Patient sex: M
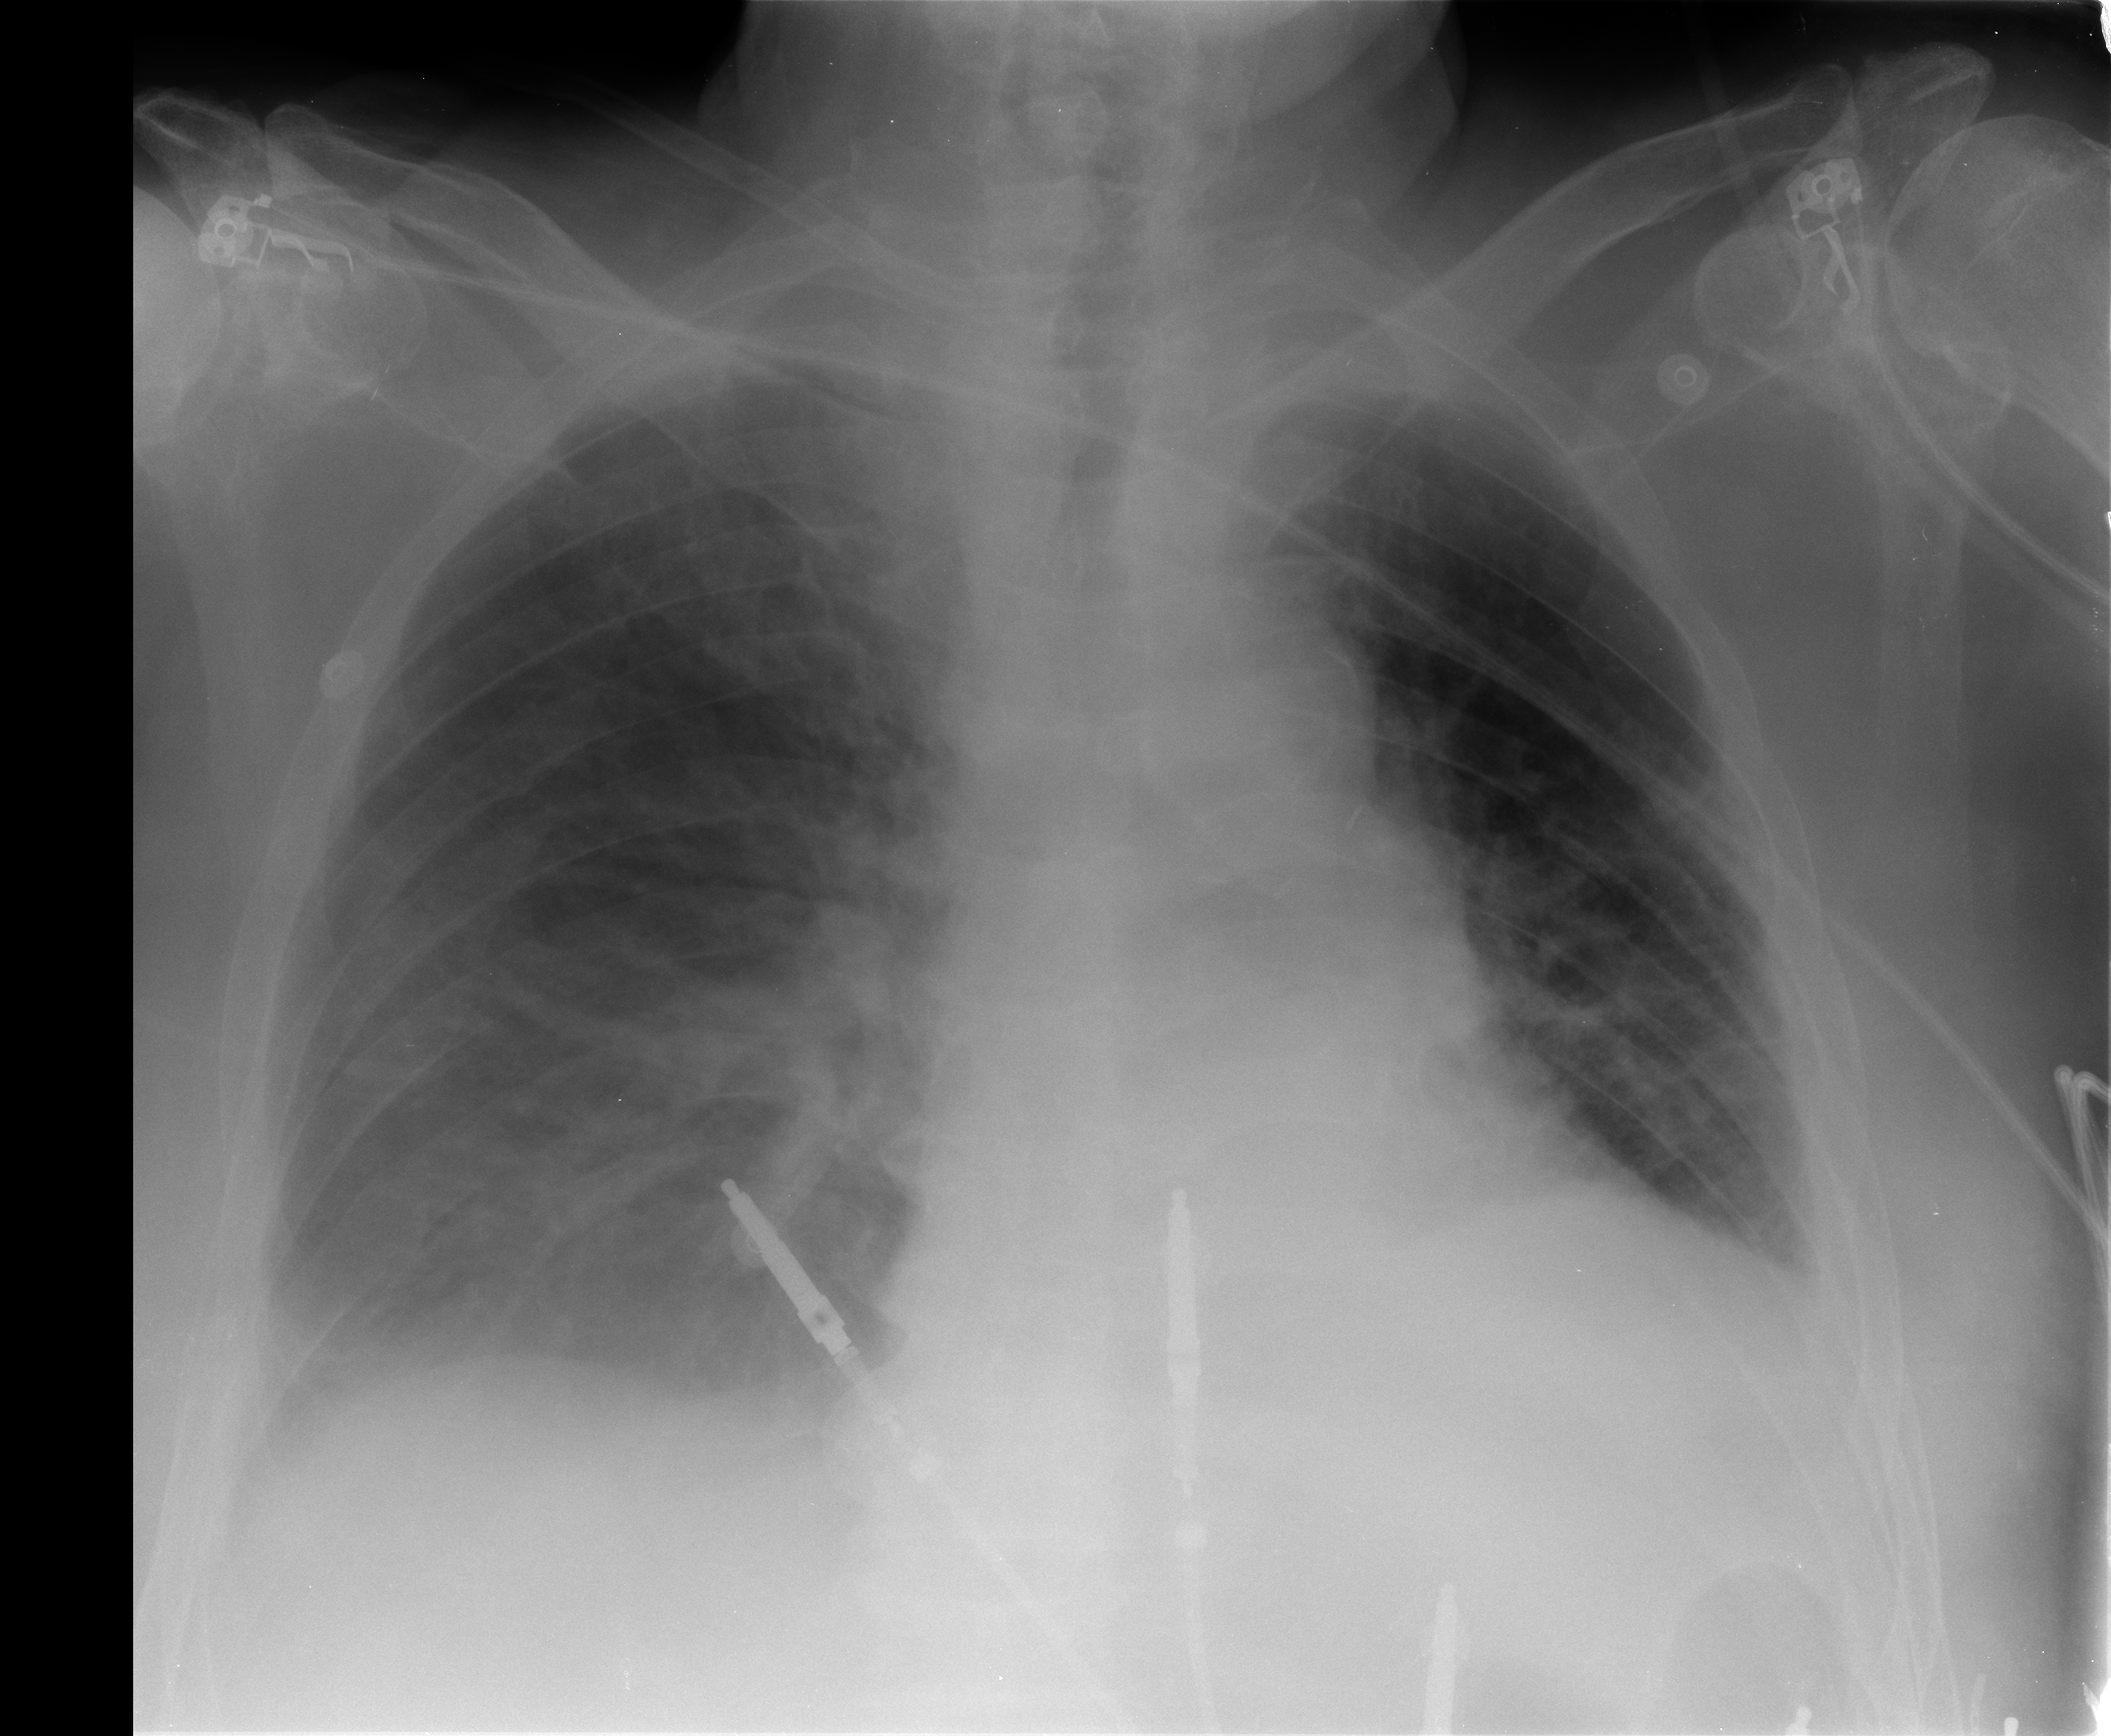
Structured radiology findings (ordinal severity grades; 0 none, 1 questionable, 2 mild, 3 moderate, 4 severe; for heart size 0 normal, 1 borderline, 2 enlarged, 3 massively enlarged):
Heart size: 0
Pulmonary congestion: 2
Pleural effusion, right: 2
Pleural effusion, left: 0
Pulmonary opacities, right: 0
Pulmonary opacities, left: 0
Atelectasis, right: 2
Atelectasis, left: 2